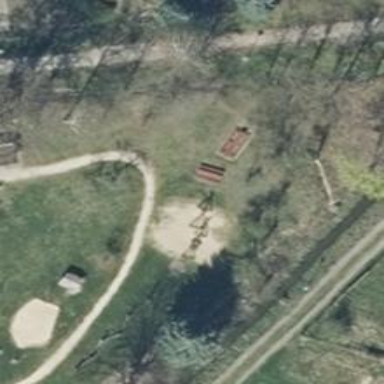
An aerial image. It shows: Playground featuring swings.